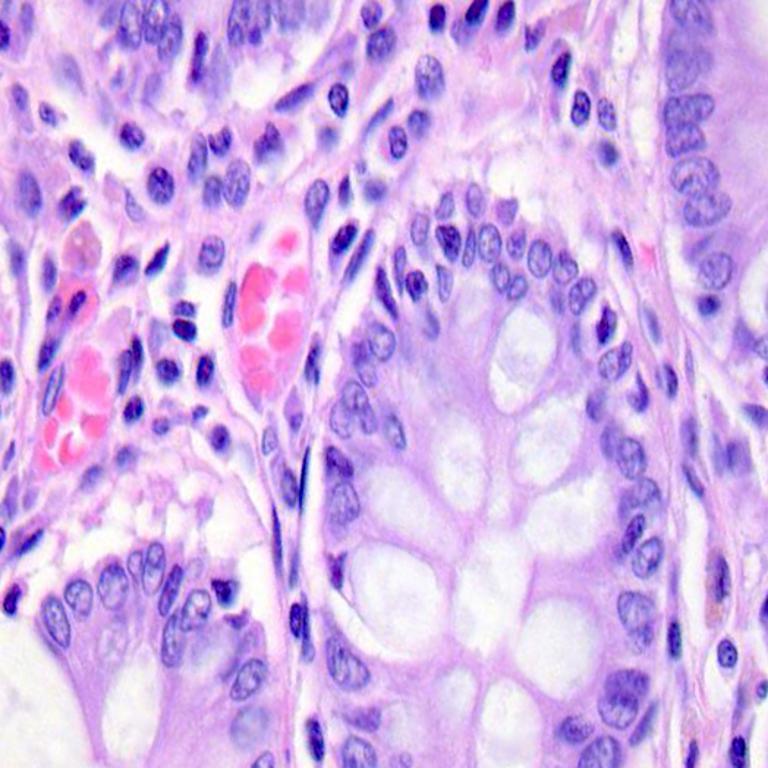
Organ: colon
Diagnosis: benign